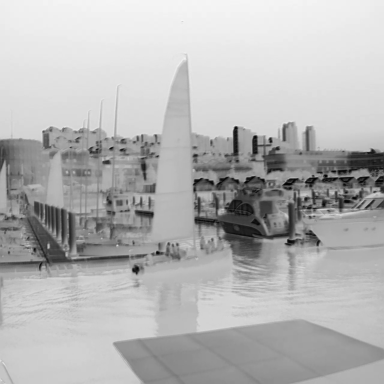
There are two sailboats in the infrared image.